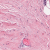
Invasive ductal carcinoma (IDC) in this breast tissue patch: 0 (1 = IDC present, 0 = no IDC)